Question: Count the number of objects in the diagram.
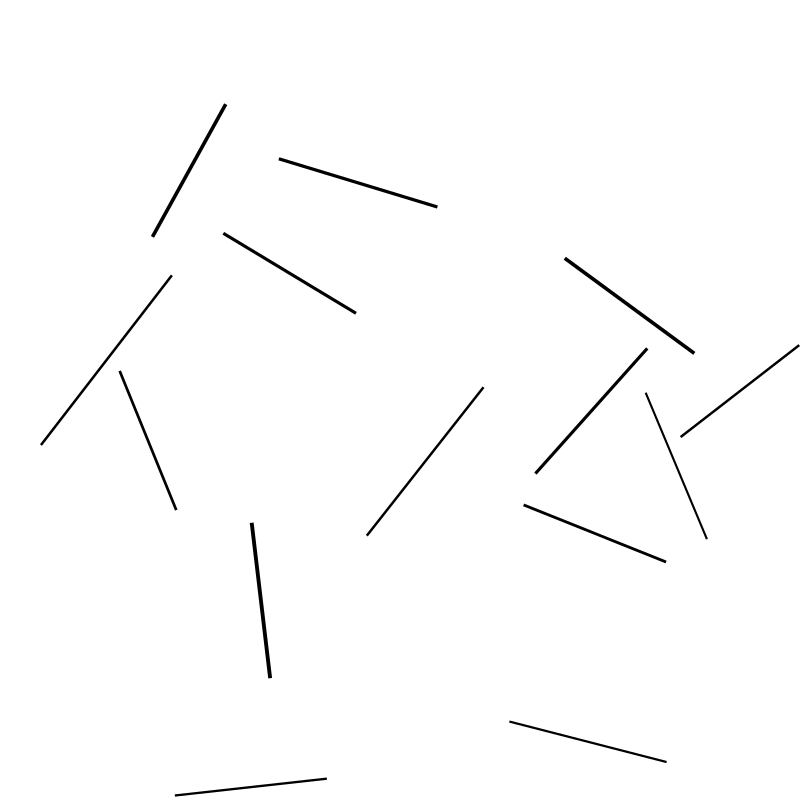
Answer: 14